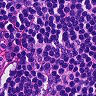
Metastatic tissue present: no